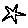
Label: star